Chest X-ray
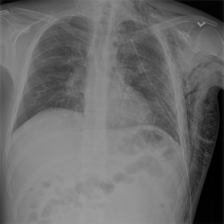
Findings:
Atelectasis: negative
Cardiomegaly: negative
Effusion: negative
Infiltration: negative
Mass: negative
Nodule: negative
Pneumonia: negative
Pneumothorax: negative
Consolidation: negative
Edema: negative
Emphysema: negative
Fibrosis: negative
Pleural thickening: negative
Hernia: negative